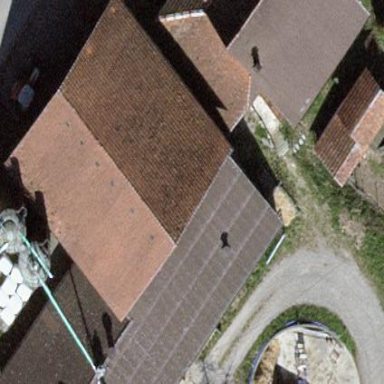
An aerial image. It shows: Cowshed building.